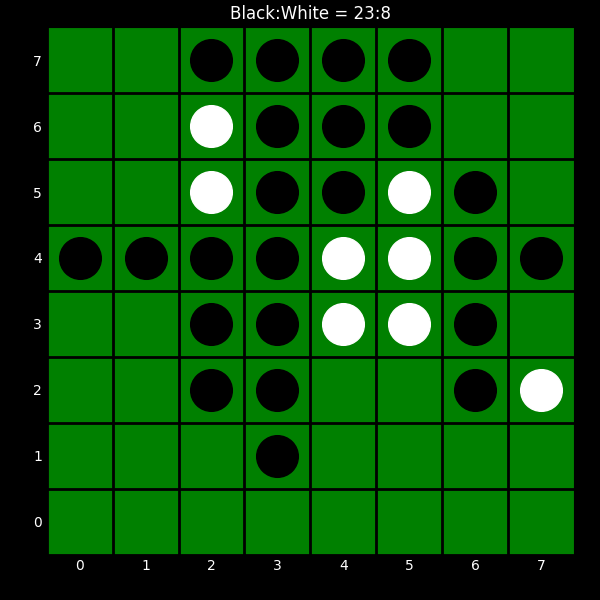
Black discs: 23
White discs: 8